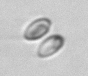
Label: Thalassiosira